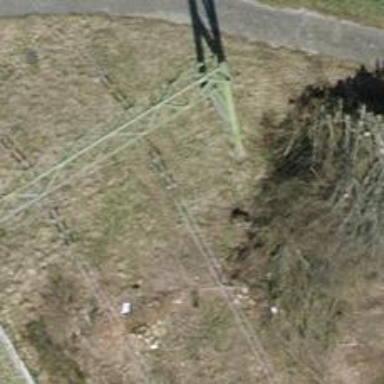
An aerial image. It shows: Power line is depicted.